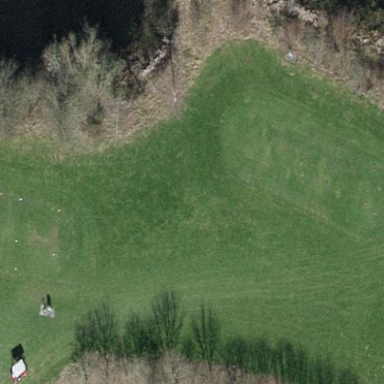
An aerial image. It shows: Golf tee on grass surface.